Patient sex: M
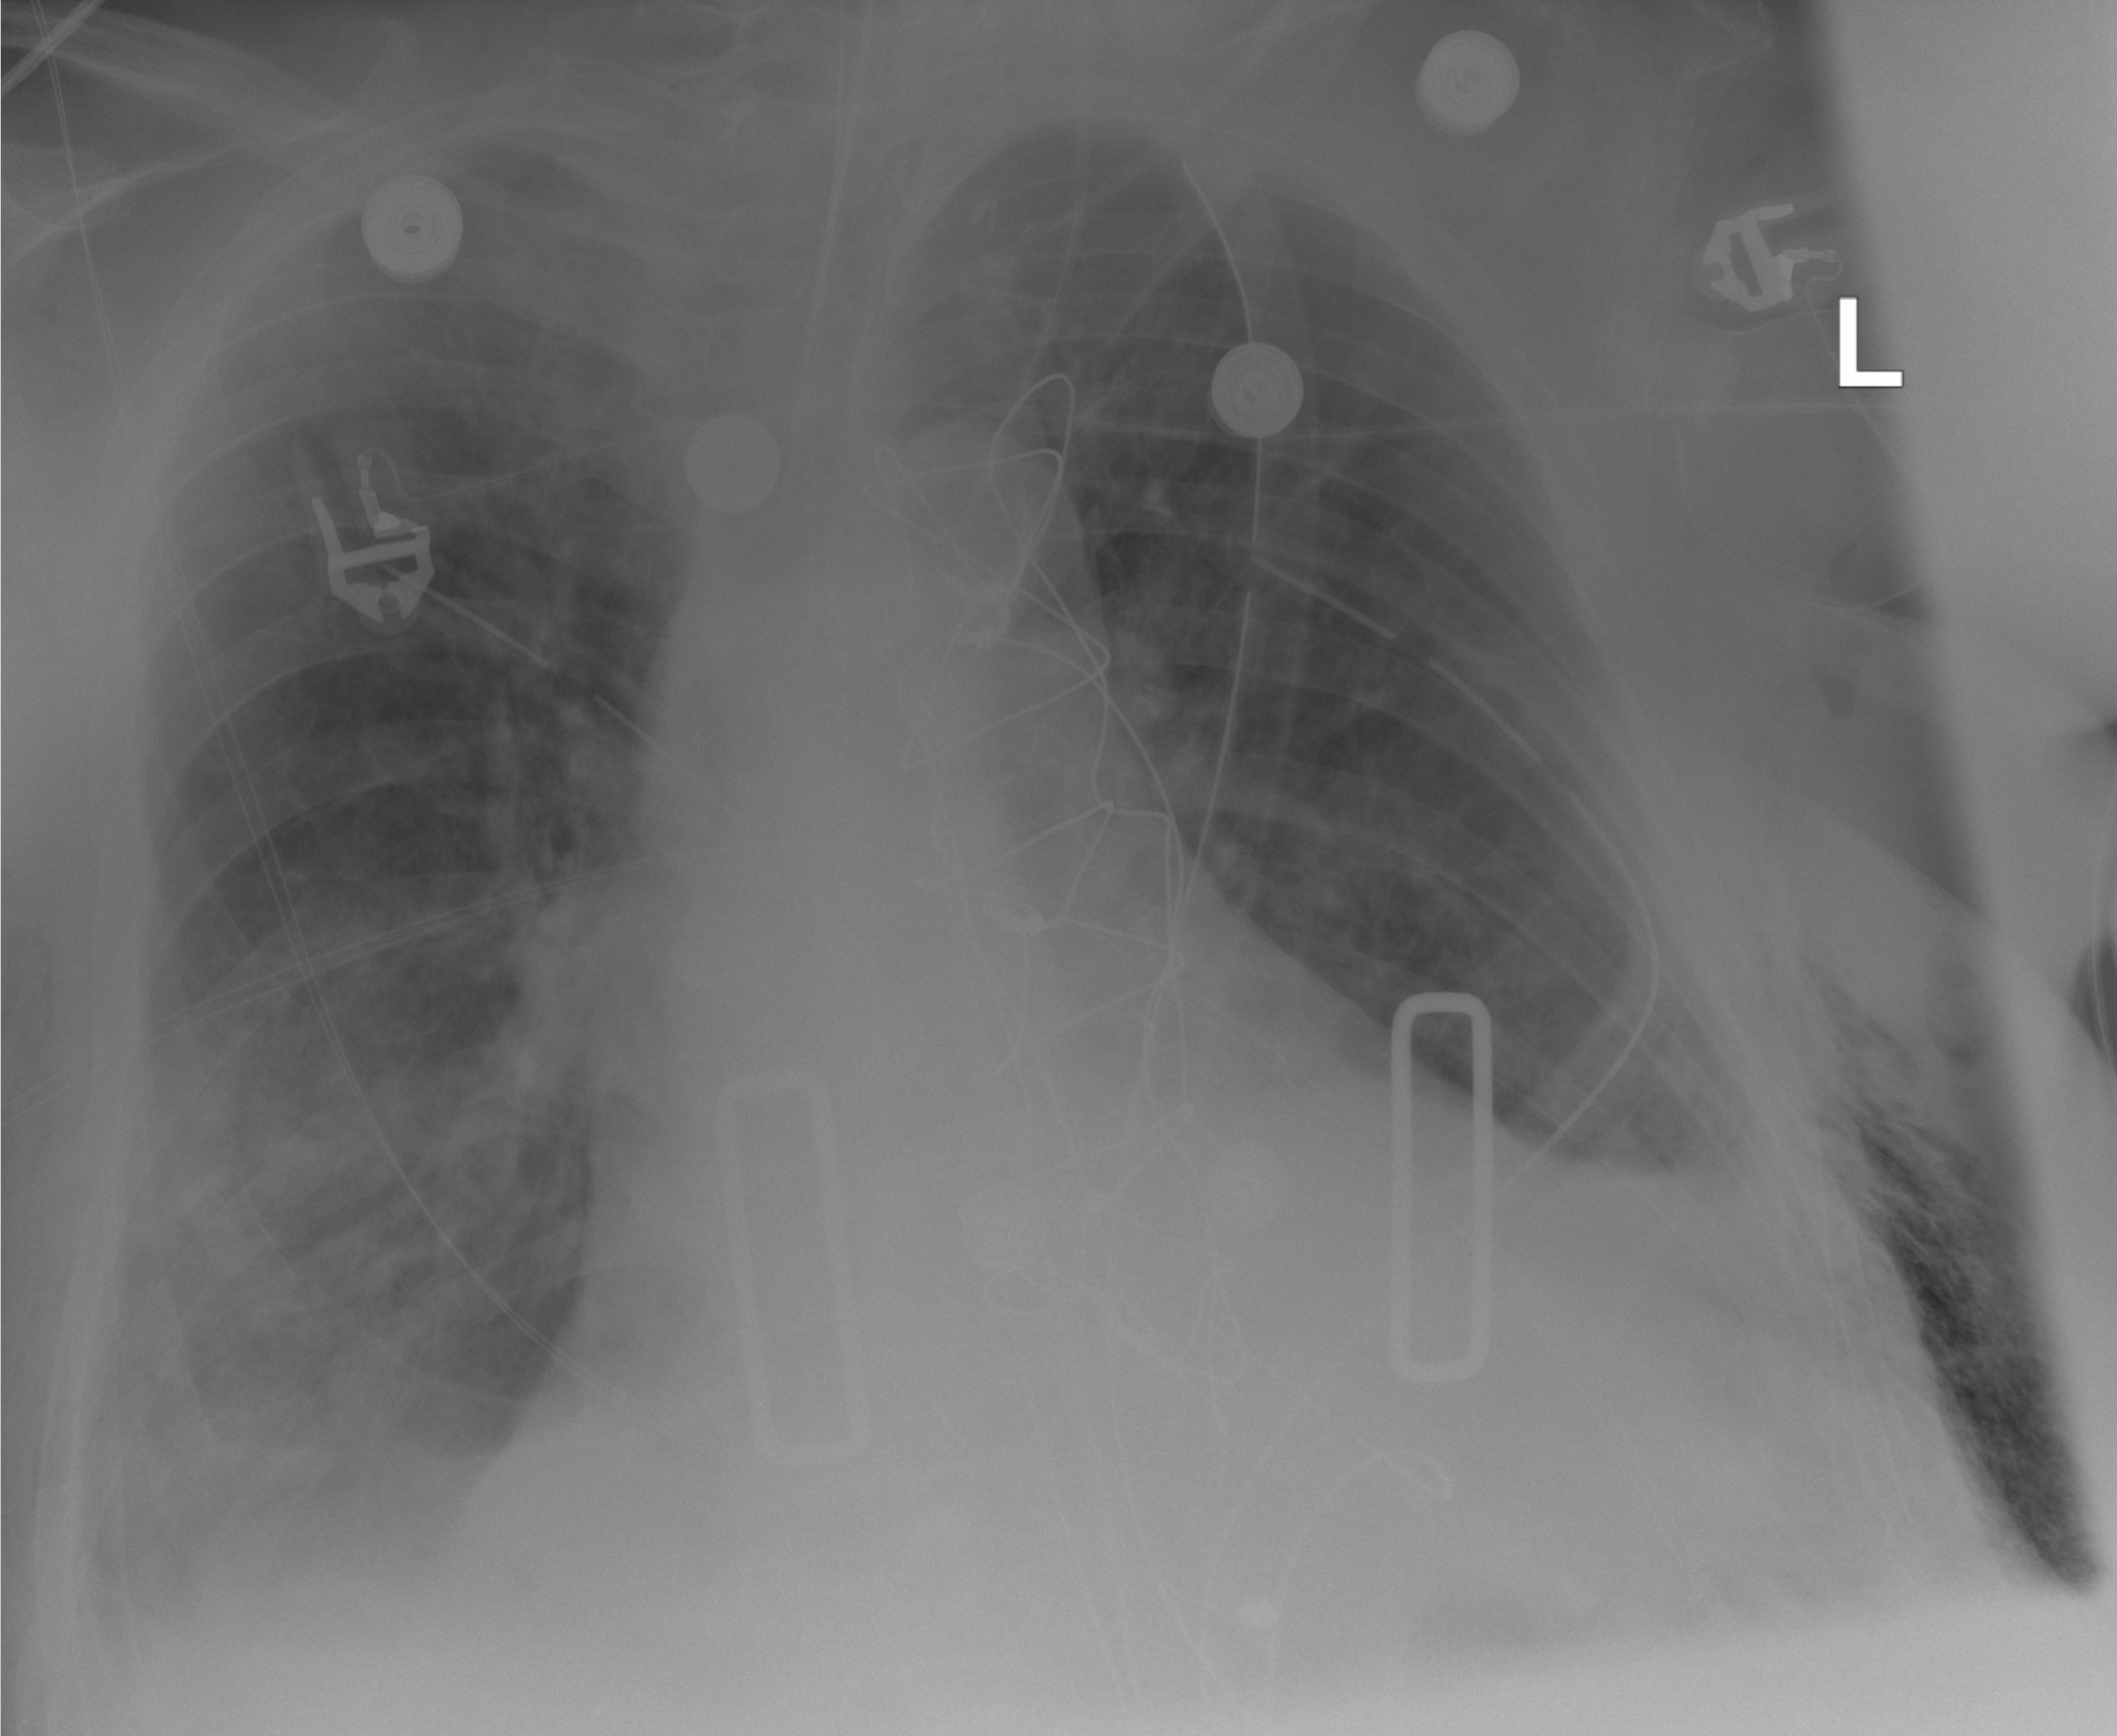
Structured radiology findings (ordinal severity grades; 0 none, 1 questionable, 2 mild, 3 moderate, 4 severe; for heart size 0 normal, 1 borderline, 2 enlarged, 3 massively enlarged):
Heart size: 2
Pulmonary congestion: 1
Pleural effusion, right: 2
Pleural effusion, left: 2
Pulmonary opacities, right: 3
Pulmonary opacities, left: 0
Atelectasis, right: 2
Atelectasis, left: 2